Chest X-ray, AP view. Patient: 63 years old, sex F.
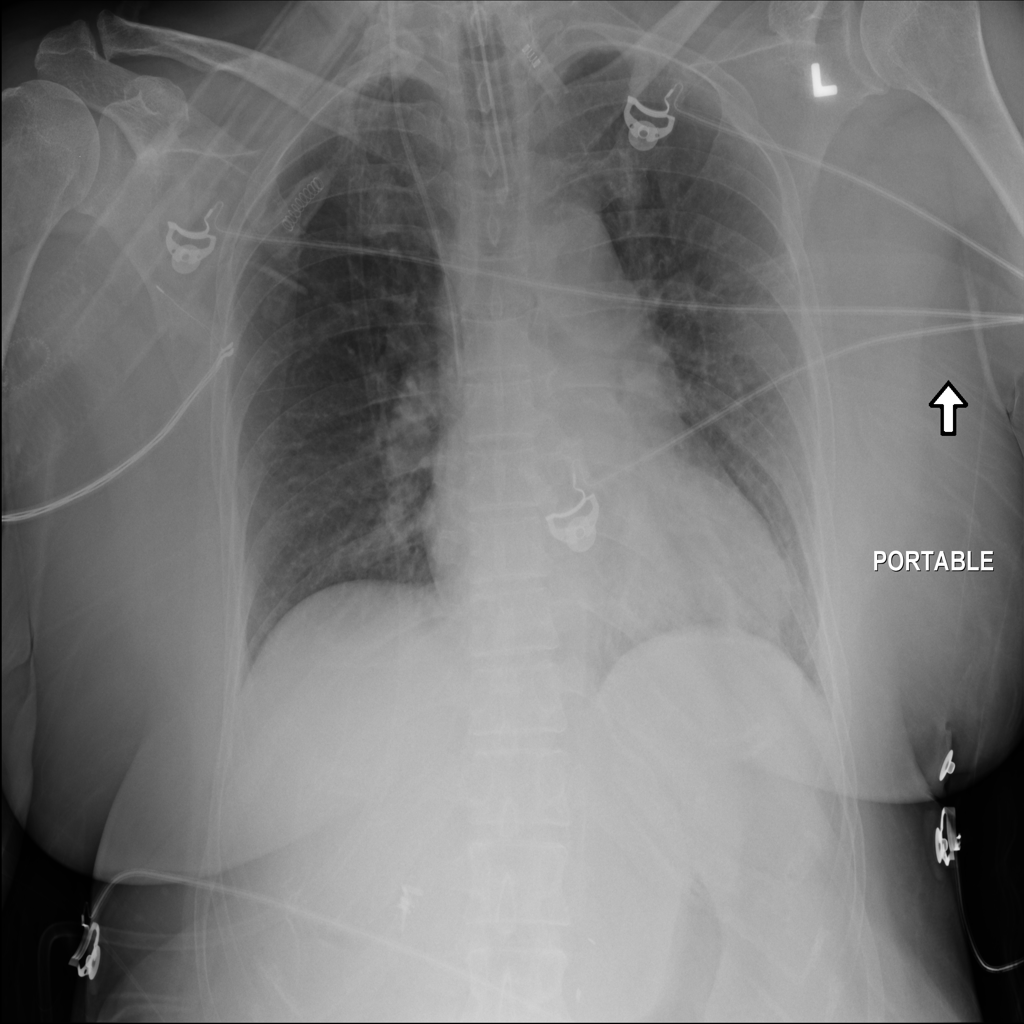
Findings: No Finding